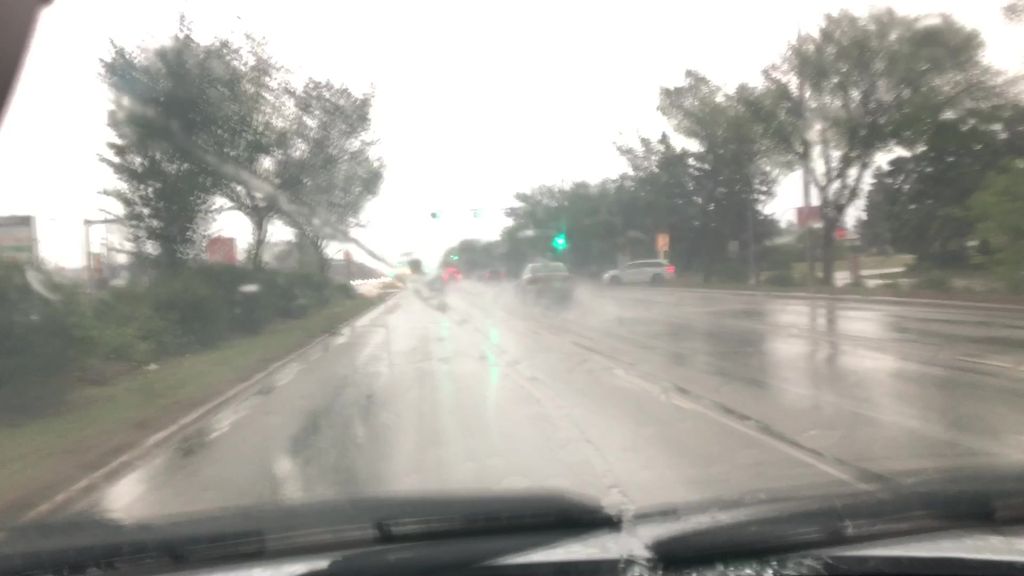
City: edmonton